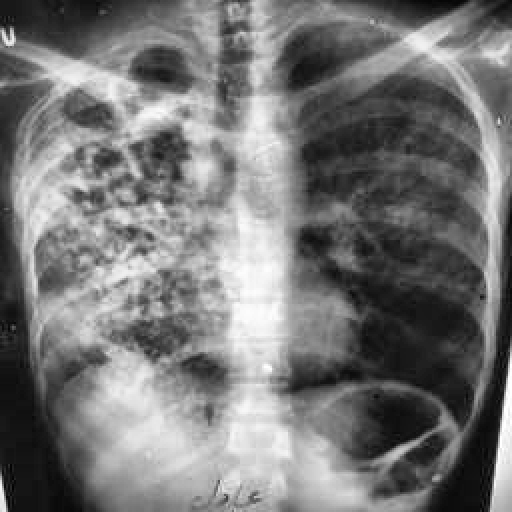
Finding: TUBERCULOSIS